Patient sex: M
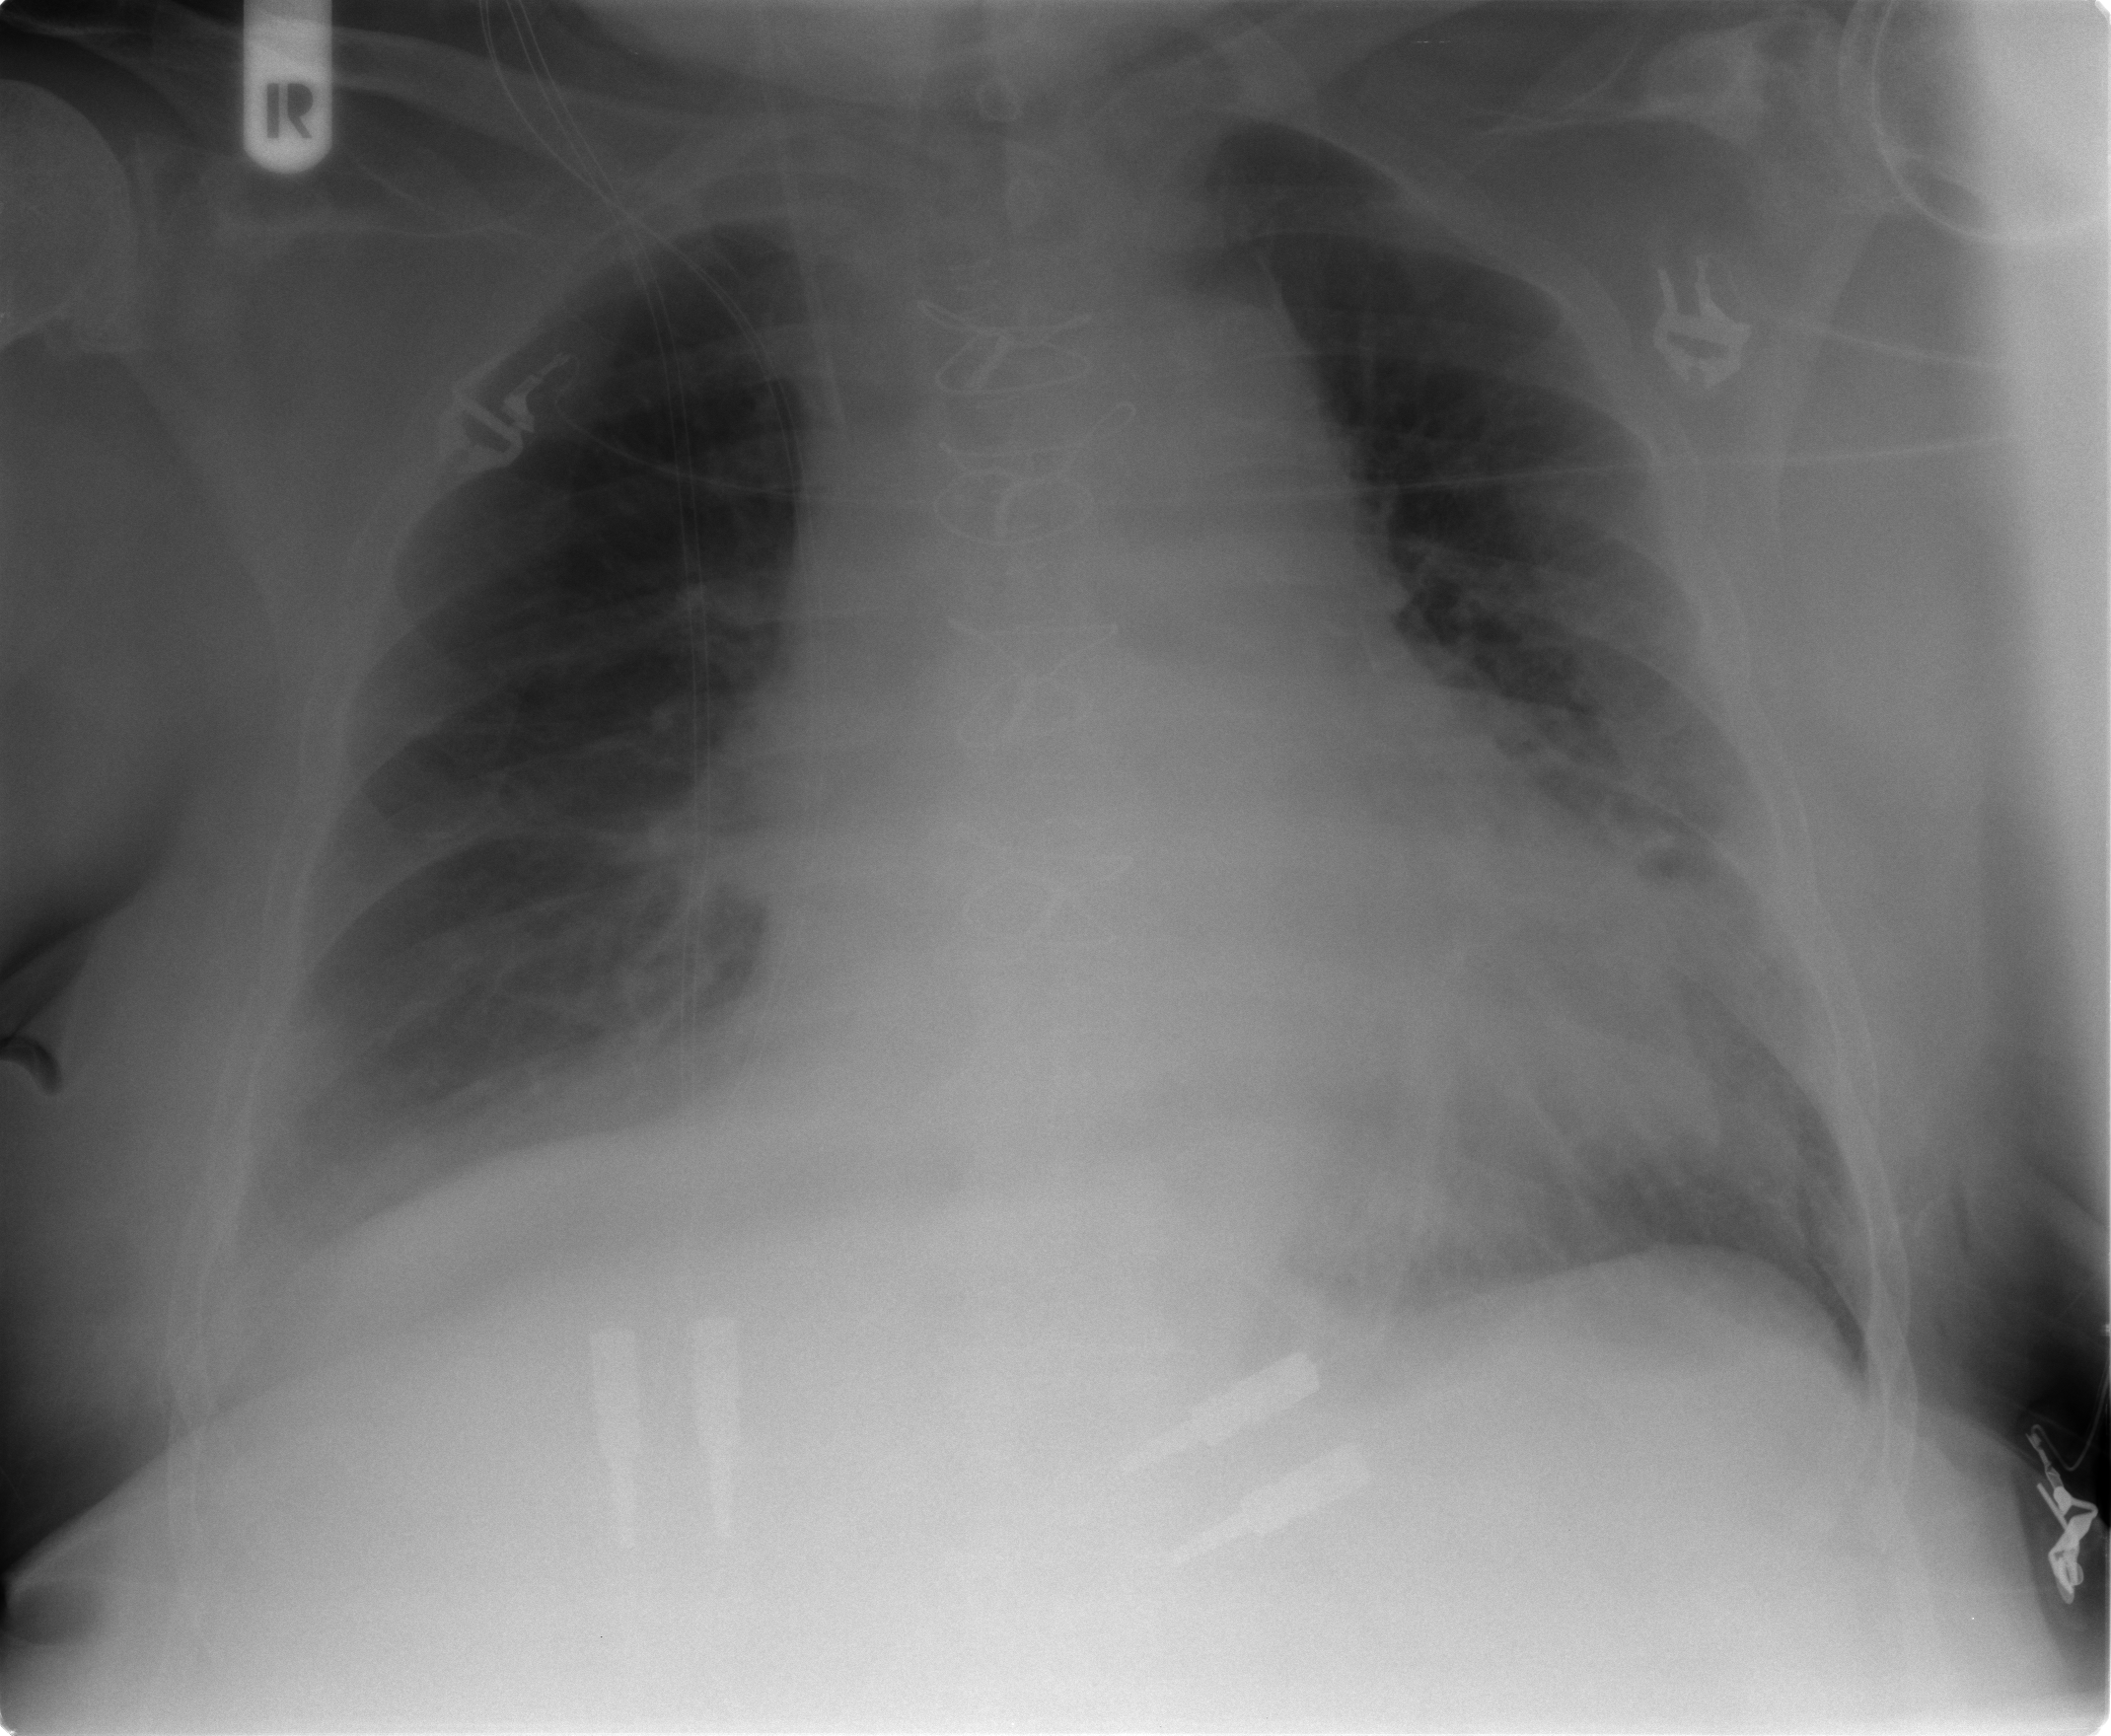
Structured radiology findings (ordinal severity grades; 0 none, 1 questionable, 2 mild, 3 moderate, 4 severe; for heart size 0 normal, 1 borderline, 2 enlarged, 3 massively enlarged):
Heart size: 2
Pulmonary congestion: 1
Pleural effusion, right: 2
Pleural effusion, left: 1
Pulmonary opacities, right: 1
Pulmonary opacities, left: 0
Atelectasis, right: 2
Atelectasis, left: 2